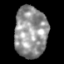
Tissue: skin
Cell type: Epithelial cells
Senescence score: 0.2608
Nuclear area (px): 1639
Mean DAPI intensity: 147.624